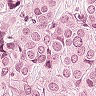
Metastatic tissue present: yes